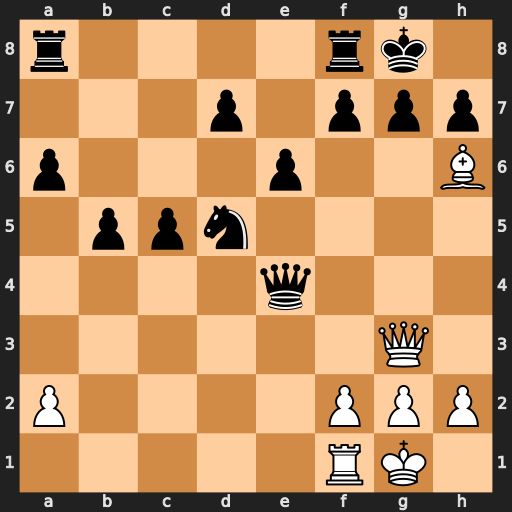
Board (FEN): r4rk1/3p1ppp/p3p2B/1ppn4/4q3/6Q1/P4PPP/5RK1
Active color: w
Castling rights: -
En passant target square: -
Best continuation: Qxg7#